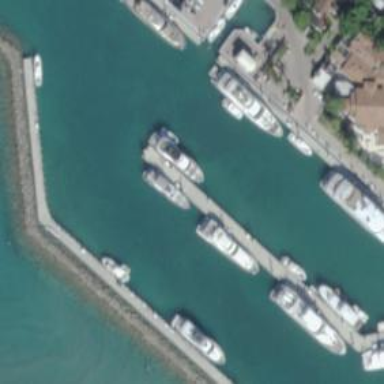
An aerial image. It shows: Marina on leisure land.